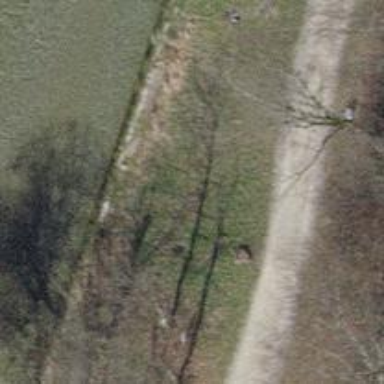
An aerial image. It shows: Bench.